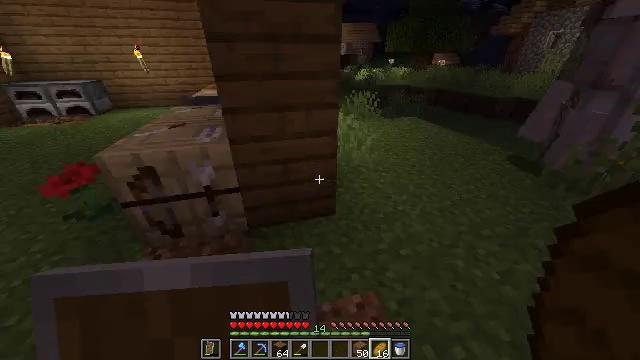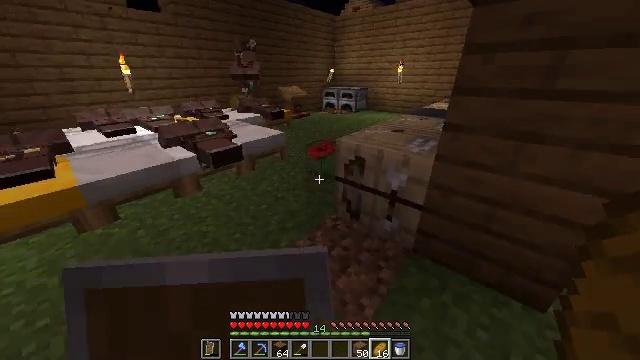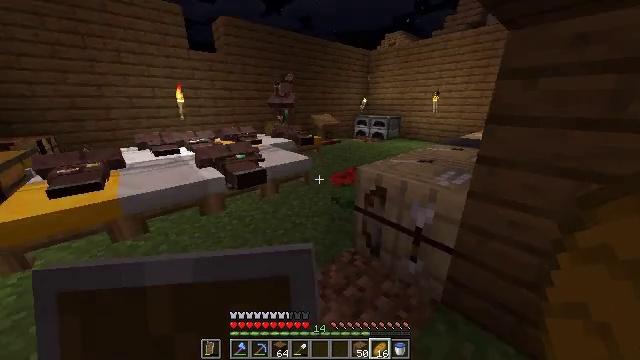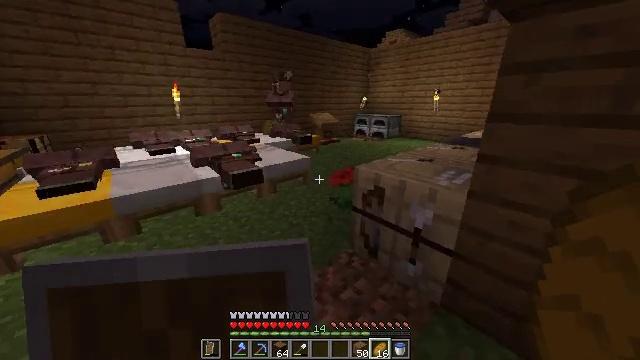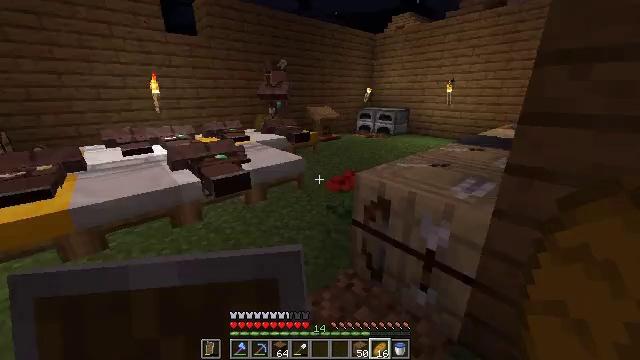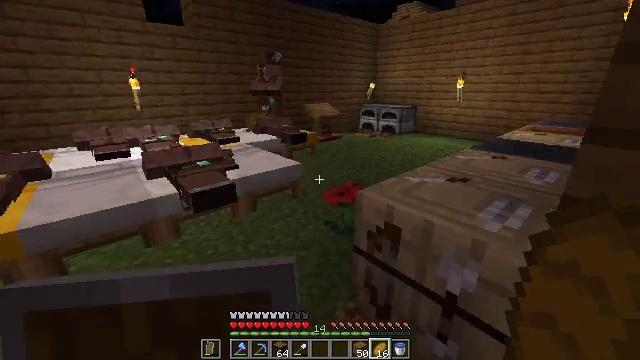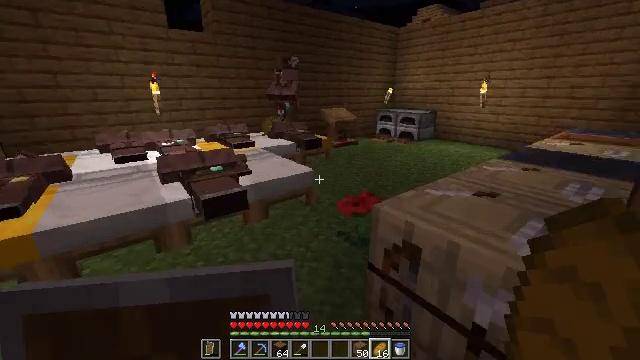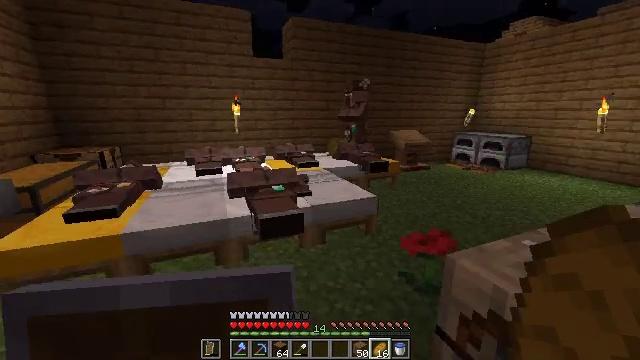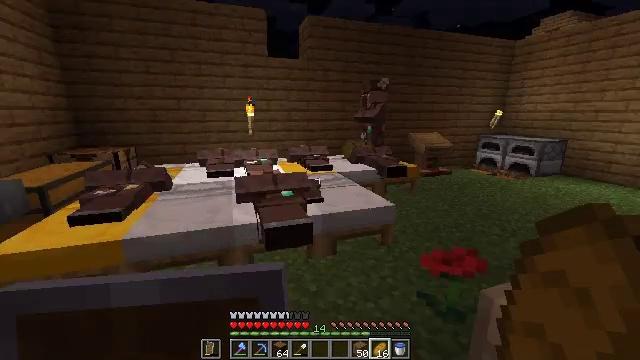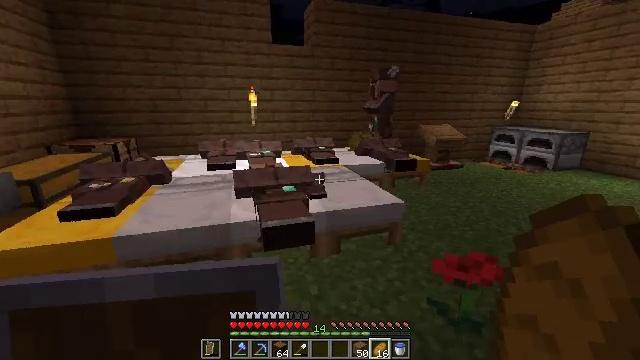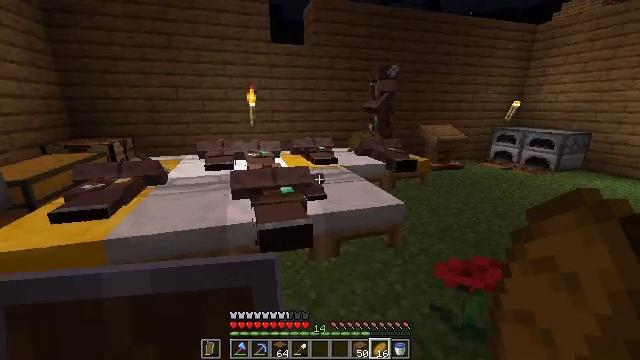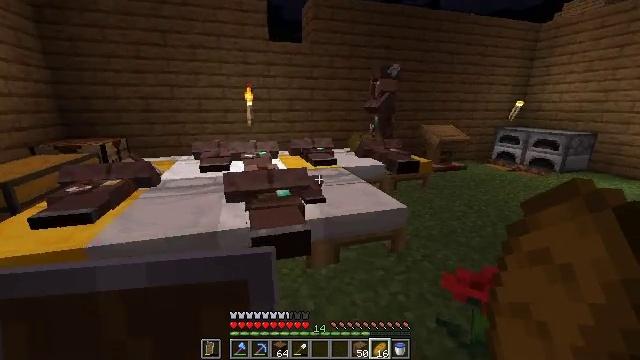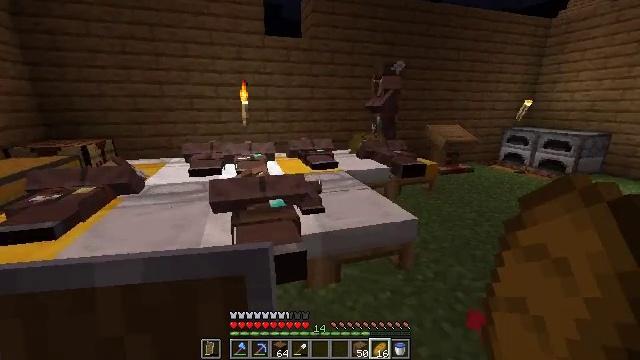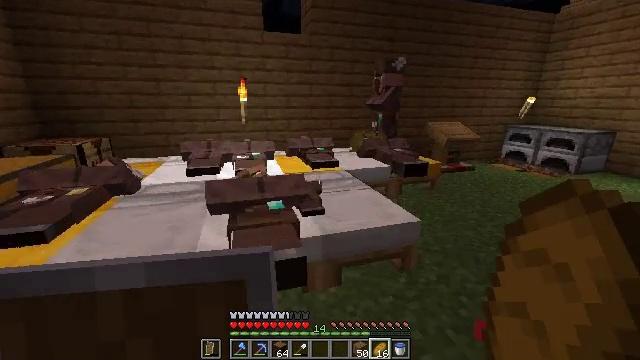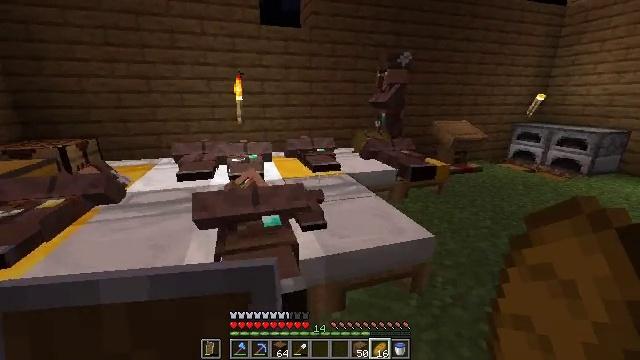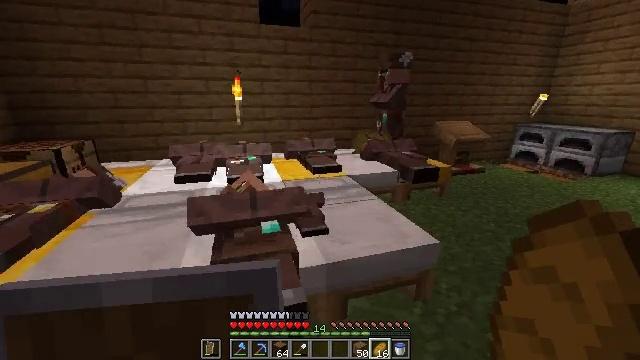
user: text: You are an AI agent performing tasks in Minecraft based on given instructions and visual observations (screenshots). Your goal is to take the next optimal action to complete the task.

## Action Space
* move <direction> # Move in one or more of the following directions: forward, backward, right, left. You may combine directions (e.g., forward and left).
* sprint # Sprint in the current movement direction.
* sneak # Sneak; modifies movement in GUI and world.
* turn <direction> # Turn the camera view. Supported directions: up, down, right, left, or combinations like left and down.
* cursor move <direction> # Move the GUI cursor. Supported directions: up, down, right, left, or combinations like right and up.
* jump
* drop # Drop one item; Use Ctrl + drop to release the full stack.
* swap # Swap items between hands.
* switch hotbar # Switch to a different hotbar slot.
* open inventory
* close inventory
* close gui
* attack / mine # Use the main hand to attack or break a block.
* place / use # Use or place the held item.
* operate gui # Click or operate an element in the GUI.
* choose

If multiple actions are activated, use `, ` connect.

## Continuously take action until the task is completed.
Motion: motion action
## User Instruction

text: Craft a spruce boat in the crafting table with spruce planks.
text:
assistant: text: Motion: move forward, turn left and up
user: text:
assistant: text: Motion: turn left and up
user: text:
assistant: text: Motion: move forward
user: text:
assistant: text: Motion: move forward
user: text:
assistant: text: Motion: move forward
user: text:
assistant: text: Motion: move forward, turn left and up
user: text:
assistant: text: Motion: move forward, turn left and up
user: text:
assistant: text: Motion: move forward, turn left
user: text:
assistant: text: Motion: turn left and down
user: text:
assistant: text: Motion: move forward
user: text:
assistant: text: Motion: move forward
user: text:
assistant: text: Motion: move forward
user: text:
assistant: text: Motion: move forward
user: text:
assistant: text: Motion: move forward
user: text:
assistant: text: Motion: move forward
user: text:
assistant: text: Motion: move forward
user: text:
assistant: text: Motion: move forward
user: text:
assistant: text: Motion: move forward
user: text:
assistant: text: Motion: move forward
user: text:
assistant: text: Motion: move forward
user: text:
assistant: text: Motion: move forward
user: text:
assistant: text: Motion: no_op
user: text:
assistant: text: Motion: no_op
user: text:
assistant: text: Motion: no_op
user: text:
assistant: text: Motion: no_op
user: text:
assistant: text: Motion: turn down
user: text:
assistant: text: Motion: turn left and down
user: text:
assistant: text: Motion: turn left and down
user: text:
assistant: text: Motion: no_op
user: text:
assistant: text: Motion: move left